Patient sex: M
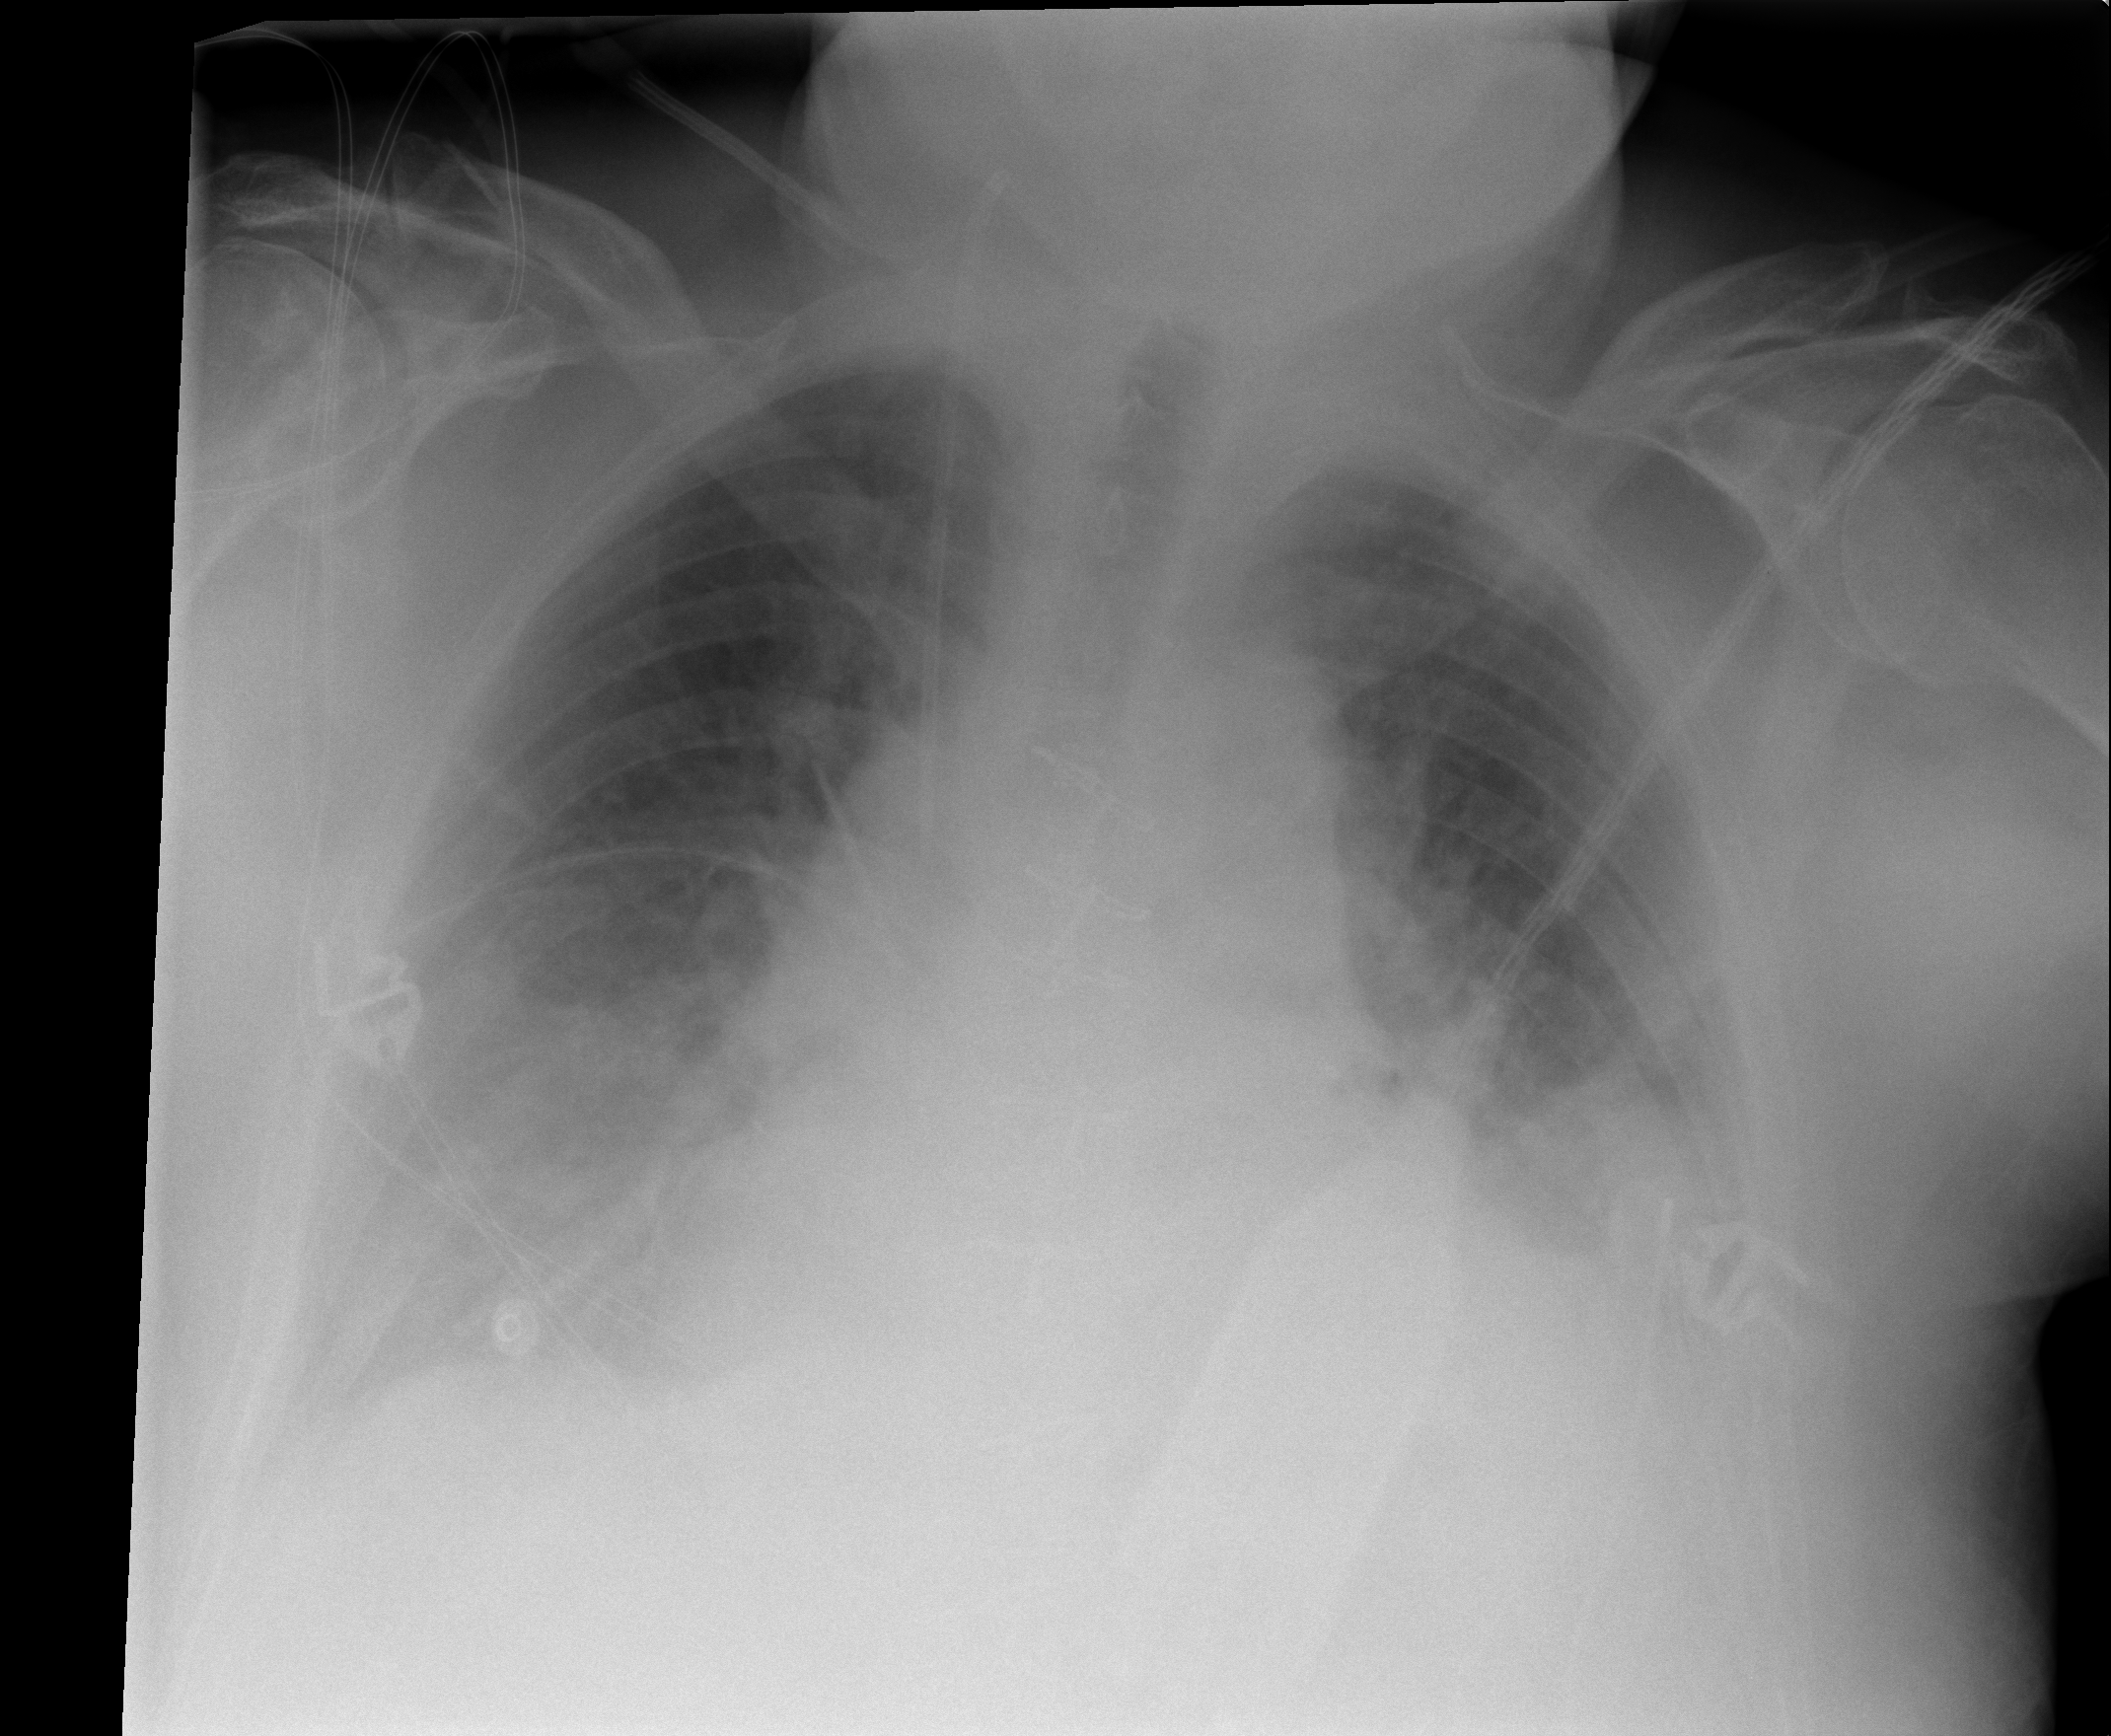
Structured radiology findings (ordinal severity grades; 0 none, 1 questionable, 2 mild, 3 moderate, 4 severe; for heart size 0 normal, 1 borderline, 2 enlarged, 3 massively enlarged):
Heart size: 2
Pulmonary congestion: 1
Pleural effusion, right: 3
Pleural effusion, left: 2
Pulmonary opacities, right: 1
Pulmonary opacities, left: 0
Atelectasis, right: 3
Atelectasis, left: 2